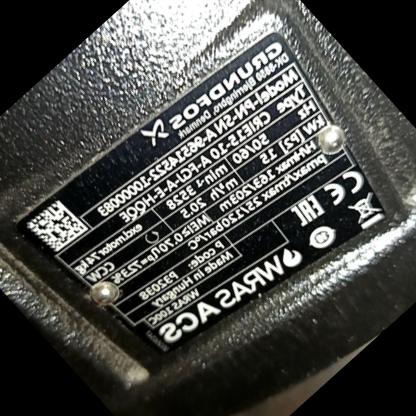
Klasa: tabliczka-znamionowa